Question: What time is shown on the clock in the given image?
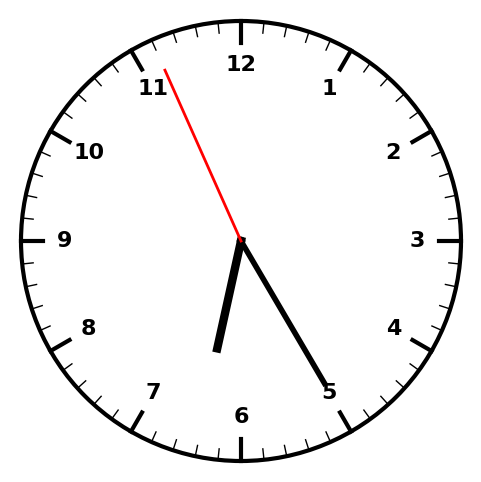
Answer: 06:24:56